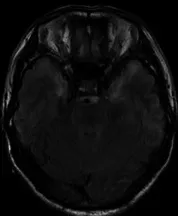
(A-C) Brain MRI of the patient in case 1 indicated high signal intensity of bilateral temporal lobes and insular cortex in a T2WI sequence performed without enhancement on a contrast-enhanced scan (10 days after onset).
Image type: radiology (mri)